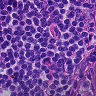
Metastatic tissue present: no